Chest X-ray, PA view. Patient: 75 years old, sex F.
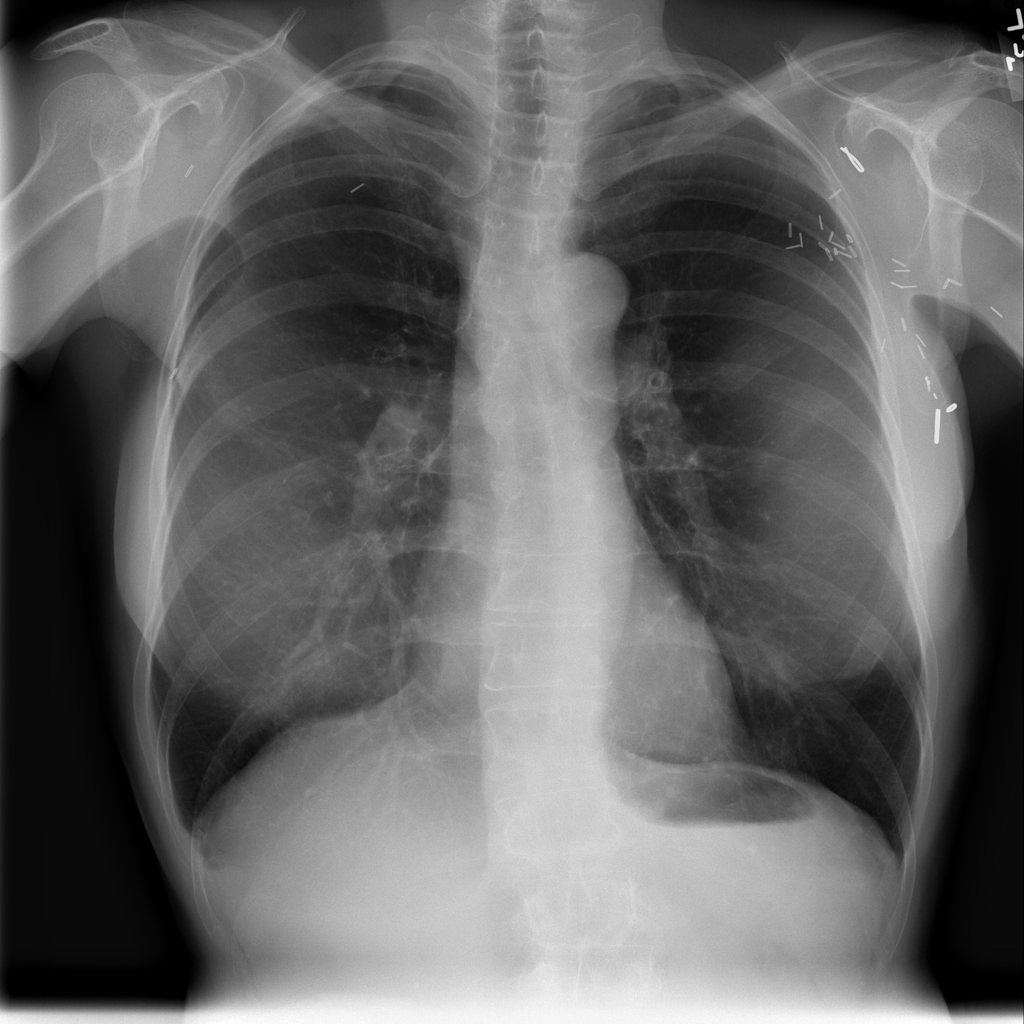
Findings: Fibrosis